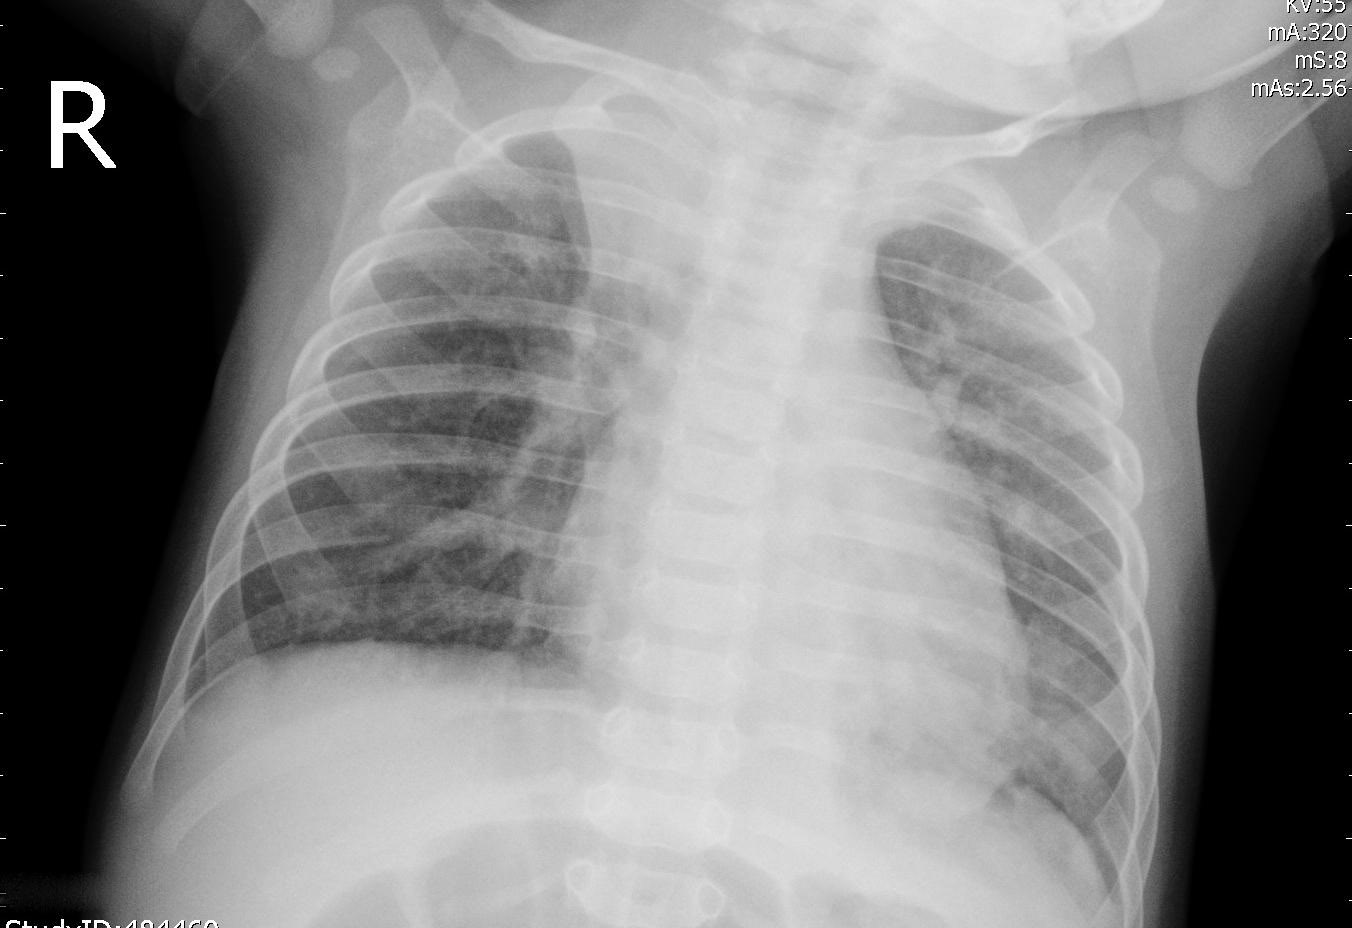
Diagnosis: PNEUMONIA